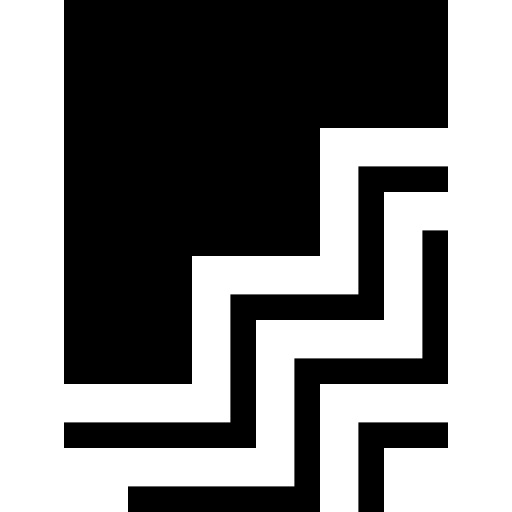
Tags: icon, FontAwesome, fa-icon, brand, firstdraft